Aerial crown-view tile of a tropical tree (Barro Colorado Island, Panama), acquired 20250915:
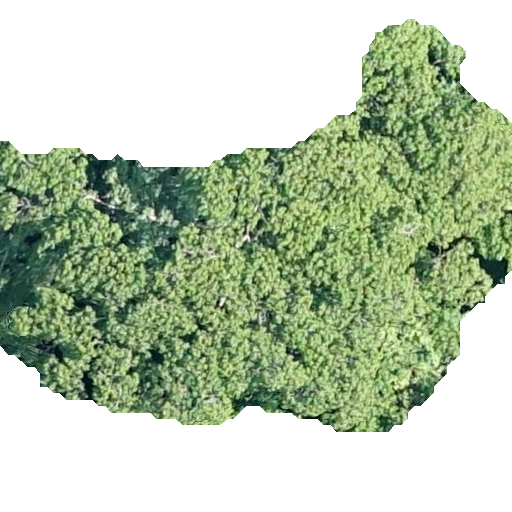
Species: Hura crepitans
GBIF accepted scientific name: Hura crepitans
Crown area: 215.822 m²